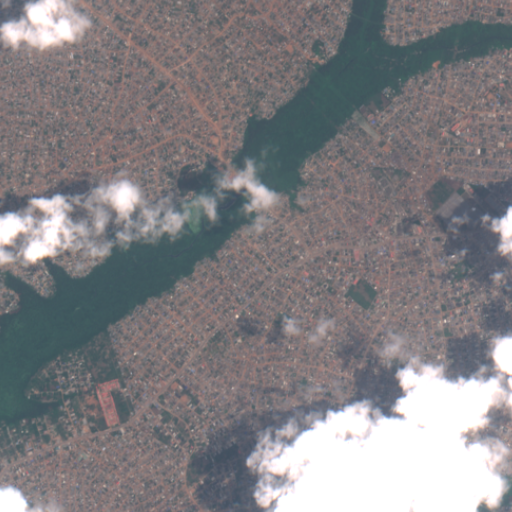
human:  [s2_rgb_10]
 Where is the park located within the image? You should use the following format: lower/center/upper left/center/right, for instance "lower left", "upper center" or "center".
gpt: The park is located in the upper right of the image.
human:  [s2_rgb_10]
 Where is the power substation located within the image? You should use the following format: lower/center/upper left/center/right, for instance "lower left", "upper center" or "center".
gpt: The power substation is located in the center right of the image.
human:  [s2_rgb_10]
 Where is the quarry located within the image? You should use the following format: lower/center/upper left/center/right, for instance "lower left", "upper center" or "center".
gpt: There is no quarry in the image.